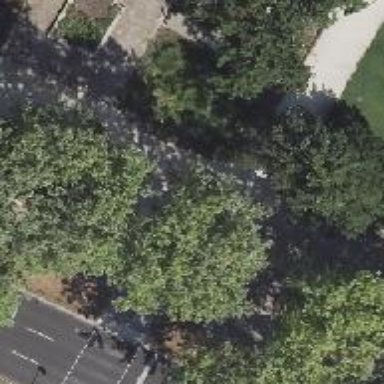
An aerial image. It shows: Footway.